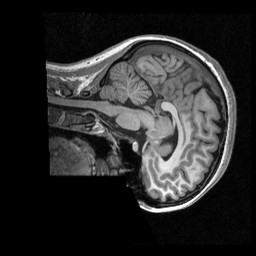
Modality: T1w
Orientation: sagittal
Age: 24
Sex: female
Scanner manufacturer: siemens
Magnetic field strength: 3 T
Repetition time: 2.3 s
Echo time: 0.00298 s